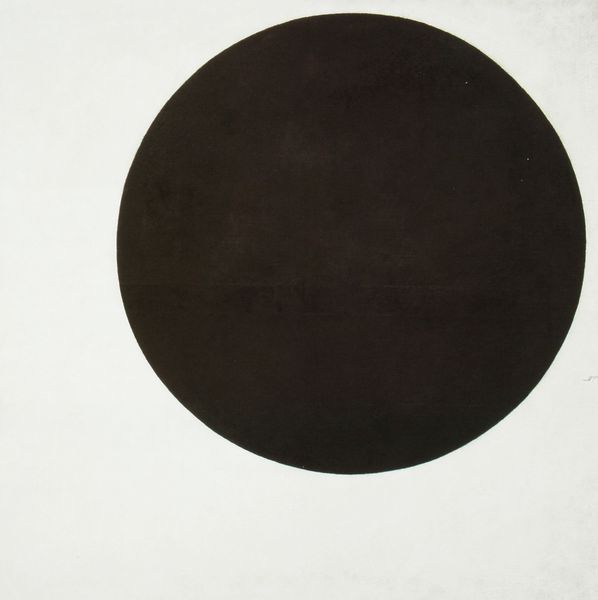
Titel: Schwarzer Kreis
Künstler: Kazimir Malevich
Standort: St. Petersburg
Institution: Russisches Museum
Schlagwörter: gemälde, weiß, komposition, braun, hintergrund, schwarz, säulen, ball, expressionismus, flächig, rahmen, bild, erde, flach, sonne, kontrast, rechts, kreis, rund, japan, ecke, position, moderne, russland, abstrakt, fläche, modern, farbe, formen, monochrom, balken, oben, mond, eckig, rechteck, form, scheibe, schwarz-weiss, gross, seite, punkt, kugel, kunst, geometrisch, braum, russe, grund, objekt, kanten, geometrie, quadrat, moderne kunst, konstruktivismus, russisch, simpel, gegenstandslos, asymmetrisch, unsymmetrisch, mathe, malewitsch, suprematismus, abstrakte kunst, kasimir, kasimir malewitsch, minimal art, mondrian, obere ecke, schwarzes quadrat, keis, schwar-weiß, modern art, nichtfarbe, inkonkret, schwarz-weoß, geometrisches, formenkunst, schwarzer kreis in weißem quadrat, weißes quadrat, schwarz eiß, grunf, panda, quartrat